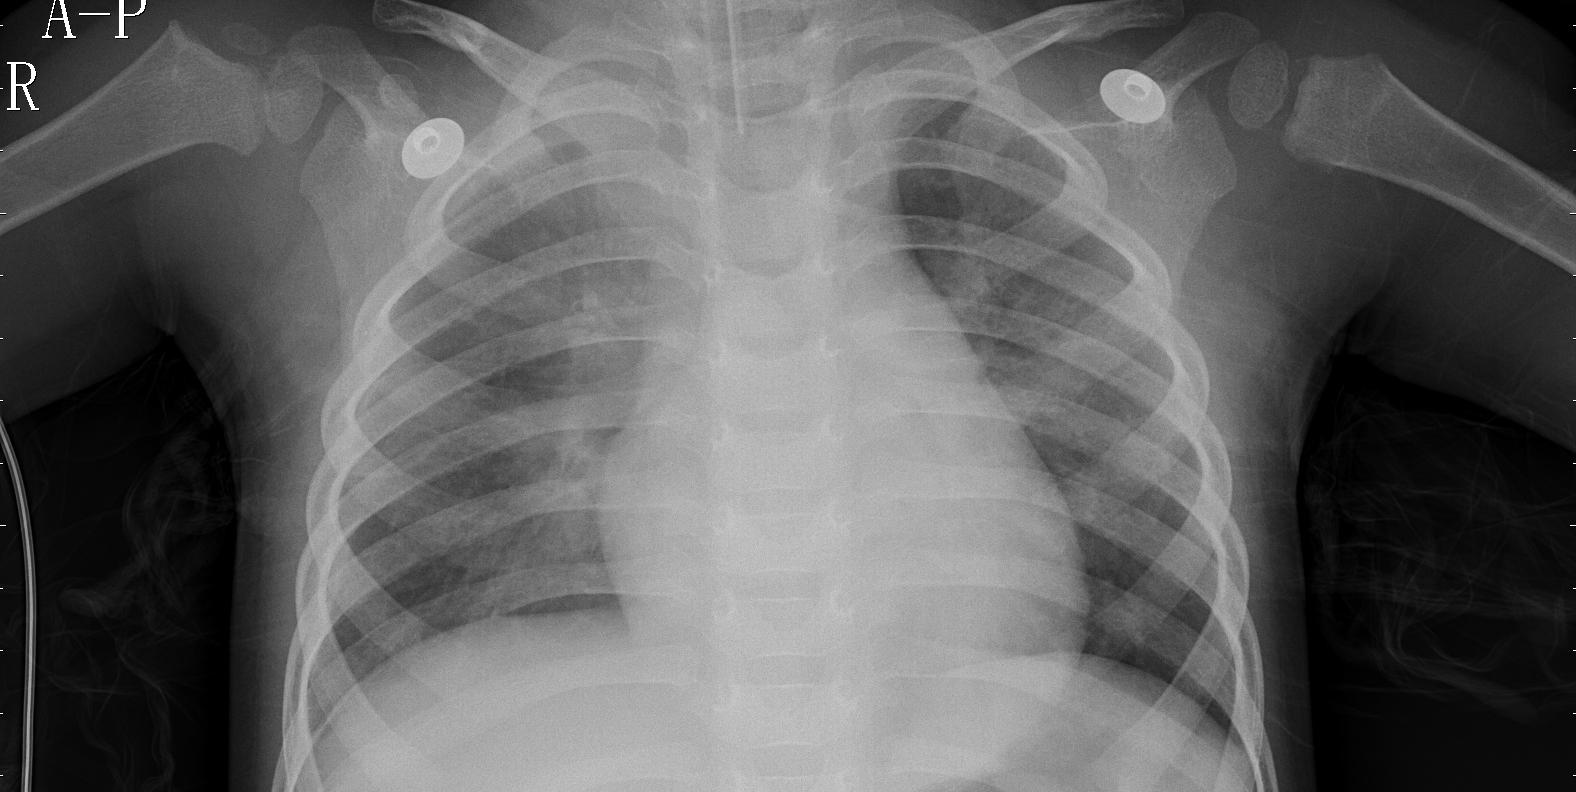
Diagnosis: PNEUMONIA